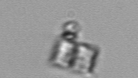
Label: Bacillariophyceae_morphotype1